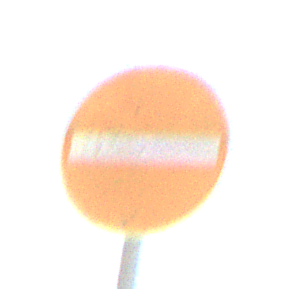
Verkehrszeichen: VerbotDerEinfahrt
Umgebung: Outdoor, Suburban
Tageszeit: Midday
Wetter: PartlyCloudy
Licht: Natural
Jahreszeit: NotSpecified
Kontrast: HighContrast